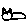
Label: cat